Interaction volume radius: 5 \u00c5
Interaction volume height: 25 \u00c5
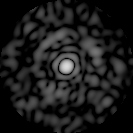
Disorder parameter: 0.8391